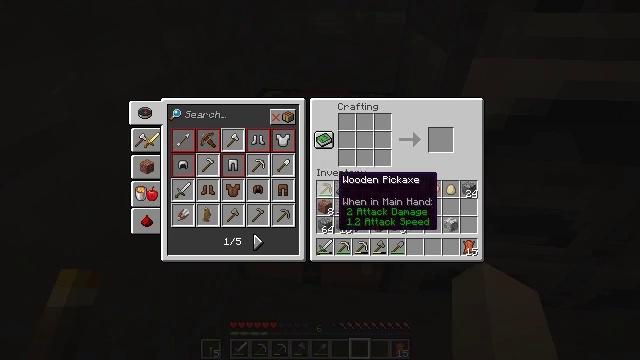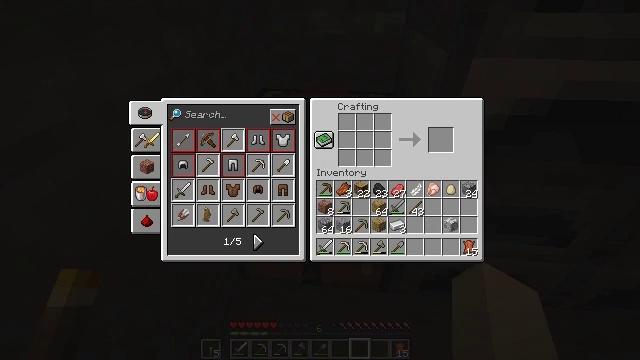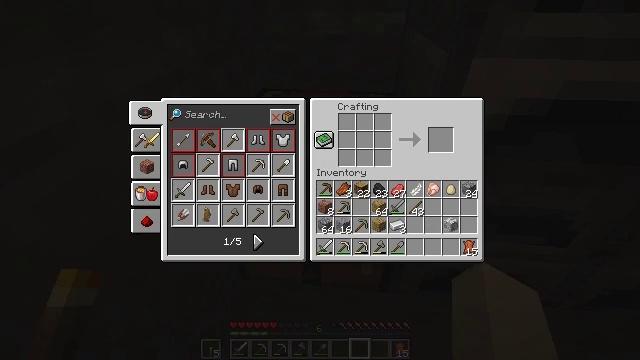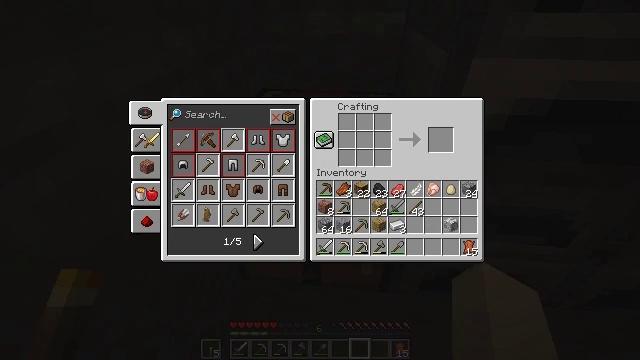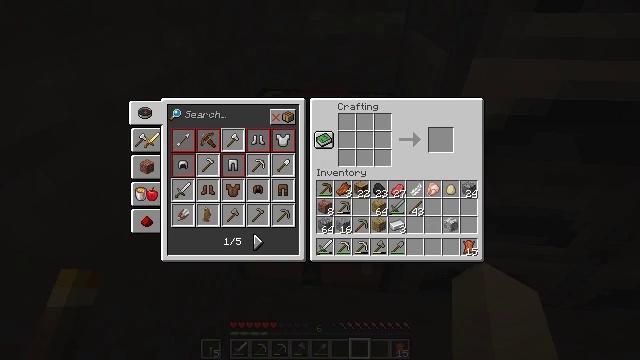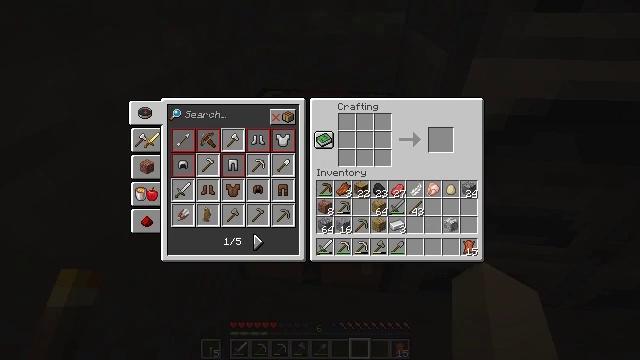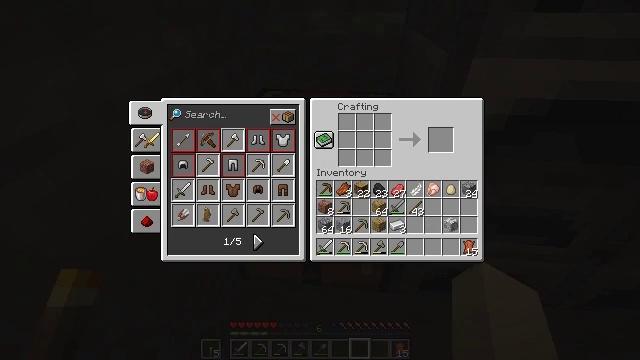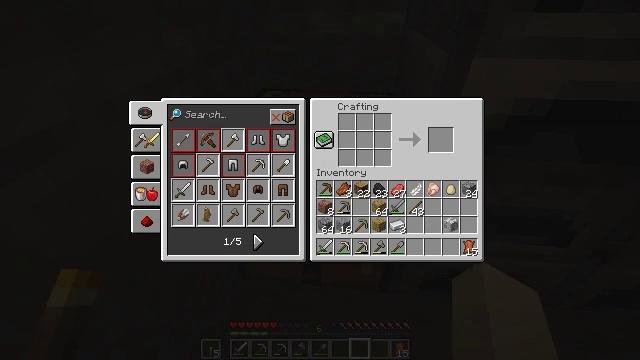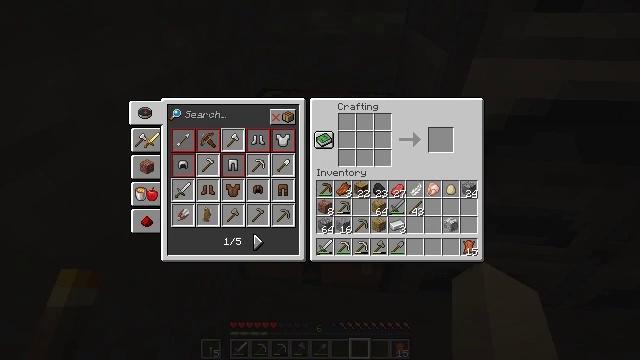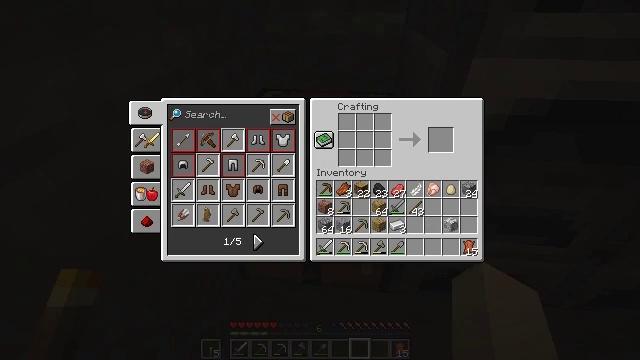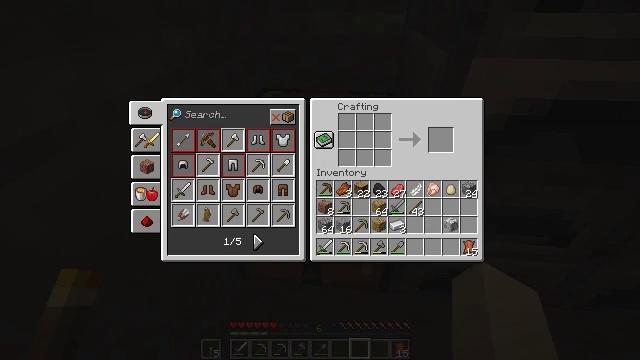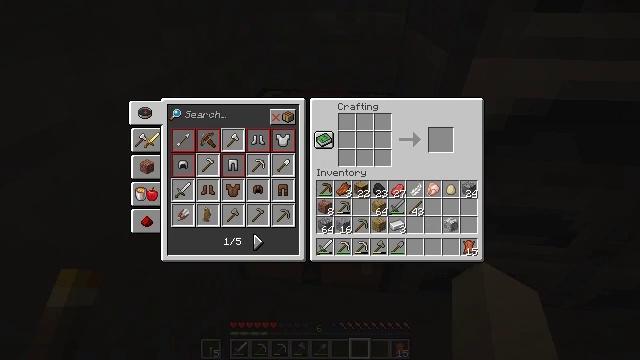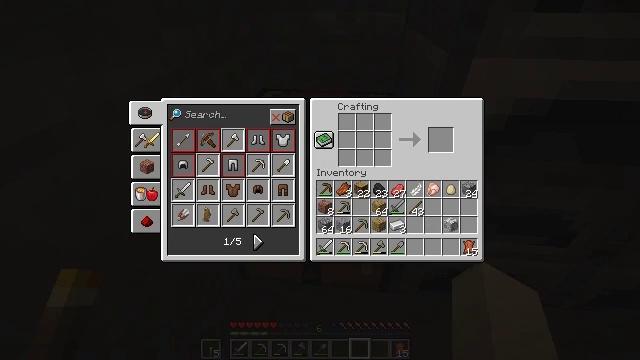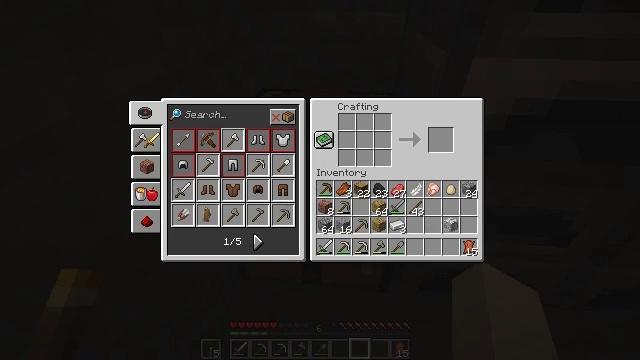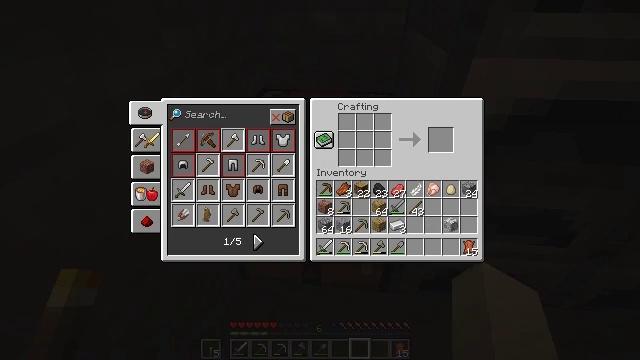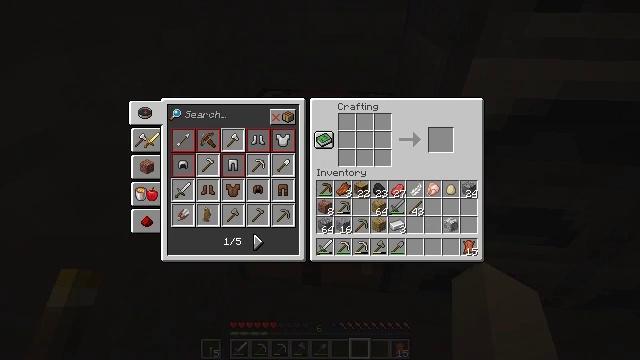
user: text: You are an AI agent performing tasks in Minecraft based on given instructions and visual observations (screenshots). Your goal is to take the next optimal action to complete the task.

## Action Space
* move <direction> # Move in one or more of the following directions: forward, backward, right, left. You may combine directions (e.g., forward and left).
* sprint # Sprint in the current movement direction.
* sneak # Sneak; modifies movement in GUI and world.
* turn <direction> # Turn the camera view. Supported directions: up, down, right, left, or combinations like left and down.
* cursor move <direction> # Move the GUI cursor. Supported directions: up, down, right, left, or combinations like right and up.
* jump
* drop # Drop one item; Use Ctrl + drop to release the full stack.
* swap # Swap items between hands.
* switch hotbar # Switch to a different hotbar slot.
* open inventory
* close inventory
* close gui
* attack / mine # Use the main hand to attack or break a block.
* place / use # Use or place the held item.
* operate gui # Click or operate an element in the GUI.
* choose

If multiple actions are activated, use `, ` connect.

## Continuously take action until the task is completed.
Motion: motion action
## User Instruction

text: Prepare a leather chestplate with a crafting table.
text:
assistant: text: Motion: cursor move right and up
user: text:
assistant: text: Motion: cursor move right and up
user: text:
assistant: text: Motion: cursor move left
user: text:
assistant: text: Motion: cursor move left
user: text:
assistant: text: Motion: no_op
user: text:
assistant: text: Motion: no_op
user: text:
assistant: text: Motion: no_op
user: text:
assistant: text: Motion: no_op
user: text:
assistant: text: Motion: no_op
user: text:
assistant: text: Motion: no_op
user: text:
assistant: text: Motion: no_op
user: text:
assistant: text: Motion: no_op
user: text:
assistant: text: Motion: no_op
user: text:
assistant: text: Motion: no_op
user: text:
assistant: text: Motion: no_op
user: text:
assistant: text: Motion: no_op
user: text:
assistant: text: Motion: no_op
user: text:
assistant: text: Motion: no_op
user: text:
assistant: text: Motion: no_op
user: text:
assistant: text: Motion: no_op
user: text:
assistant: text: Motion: no_op
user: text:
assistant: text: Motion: no_op
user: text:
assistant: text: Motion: no_op
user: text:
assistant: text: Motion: no_op
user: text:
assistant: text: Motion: no_op
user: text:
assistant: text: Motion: no_op
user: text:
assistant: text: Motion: no_op
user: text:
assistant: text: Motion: no_op
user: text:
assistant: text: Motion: no_op
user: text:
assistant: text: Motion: cursor move left